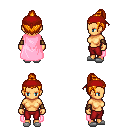
a pixel art fantasy rpg character, female body template, human, tanned skin, pink cape, red pants, light blonde short topknot hairstyle, red bandana, leather bracers, white slippers, four views (front, back, left, right), 2x2 character sprite sheet, small pixel art, hard edges, no anti-aliasing